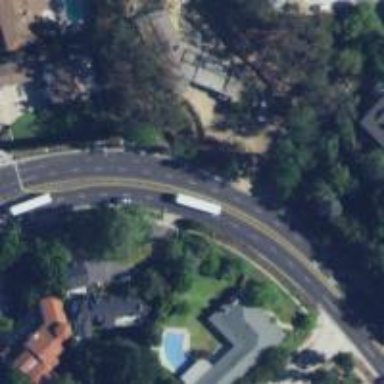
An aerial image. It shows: Secondary road with asphalt surface surrounded by residential buildings.